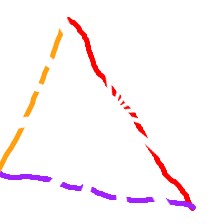
Shape: triangle